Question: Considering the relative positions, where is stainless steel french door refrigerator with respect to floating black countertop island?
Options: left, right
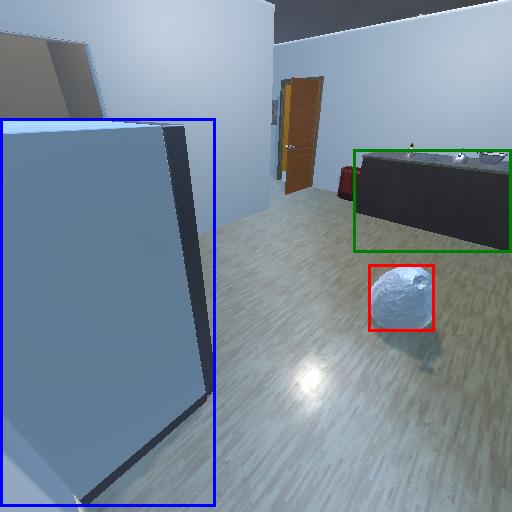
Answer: left